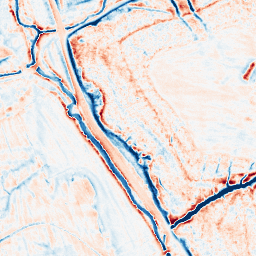
Category: edge_preserving
Decomposition family: anisotropic_diffusion
Decomposition parameters: iterations: 50
kappa: 30
gamma: 0.1
Upsampling method: bicubic
Upsampling parameters: scale: 2
Upsampling scale: 2